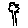
Label: tree